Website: apple
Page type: receipt
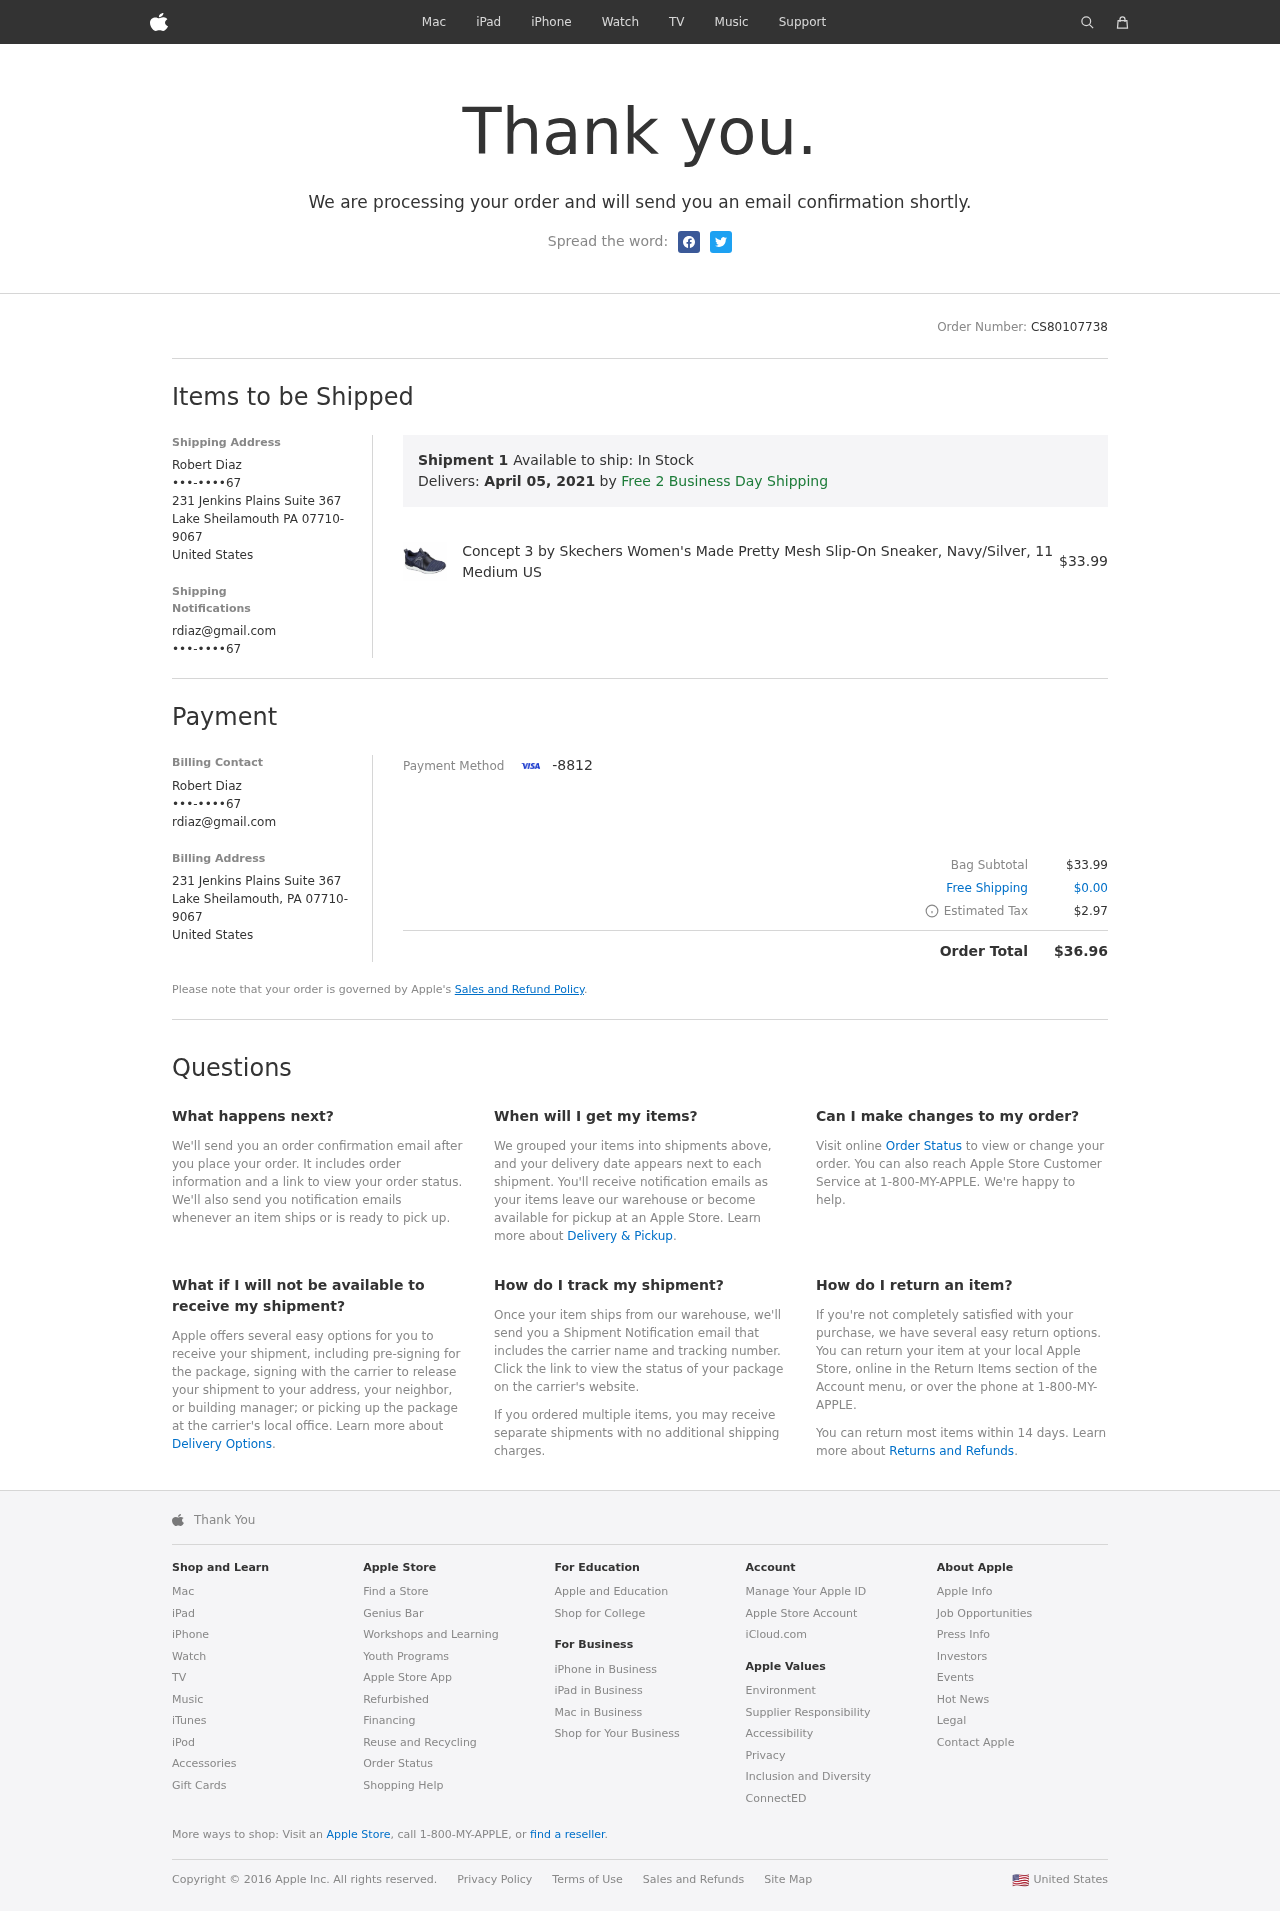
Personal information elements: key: PII_CARD_LAST4
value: -8812
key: PII_CITY
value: Lake Sheilamouth
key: PII_COUNTRY
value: United States
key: PII_EMAIL
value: rdiaz@gmail.com
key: PII_EMAIL2
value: rdiaz@gmail.com
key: PII_FULLNAME
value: Robert Diaz
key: PII_FULLNAME2
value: Robert Diaz
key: PII_PHONE
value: •••-••••67
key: PII_PHONE2
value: •••-••••67
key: PII_PHONE3
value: •••-••••67
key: PII_POSTCODE_FULL
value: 07710-9067
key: PII_STATE_ABBR
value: PA
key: PII_STREET
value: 231 Jenkins Plains Suite 367
Product elements: key: PRODUCT1_NAME
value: Concept 3 by Skechers Women's Made Pretty Mesh Slip-On Sneaker, Navy/Silver, 11 Medium US
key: PRODUCT1_PRICE
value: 33.99
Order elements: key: ORDER_ID
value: CS80107738
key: ORDER_DELIVERY_DATE
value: April 05, 2021
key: ORDER_SUBTOTAL
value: $33.99
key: ORDER_SHIPPING_COST
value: $0.00
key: ORDER_TAX
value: $2.97
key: ORDER_TOTAL
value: $36.96